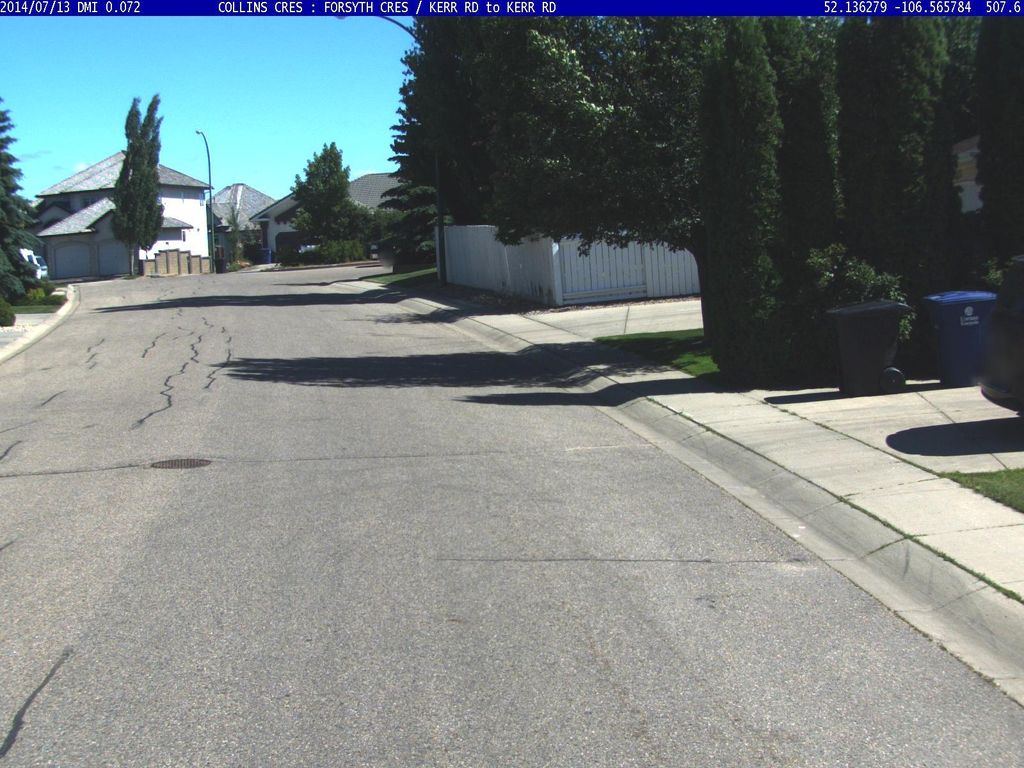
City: saskatoon